Aerial crown-view tile of a tropical tree (Barro Colorado Island, Panama), acquired 20241216:
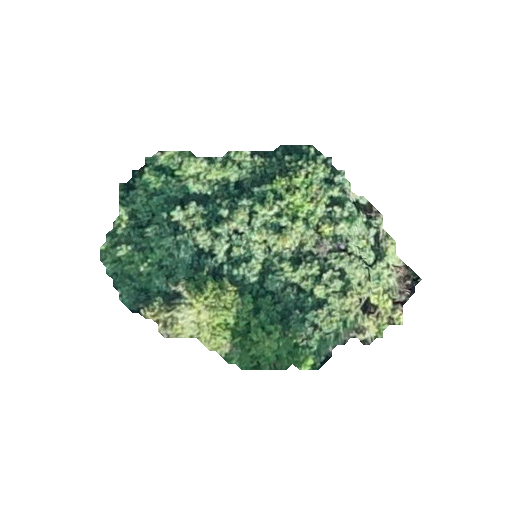
Species: Protium tenuifolium
GBIF accepted scientific name: Protium tenuifolium
Crown area: 74.43 m²